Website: bh-photo
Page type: payment
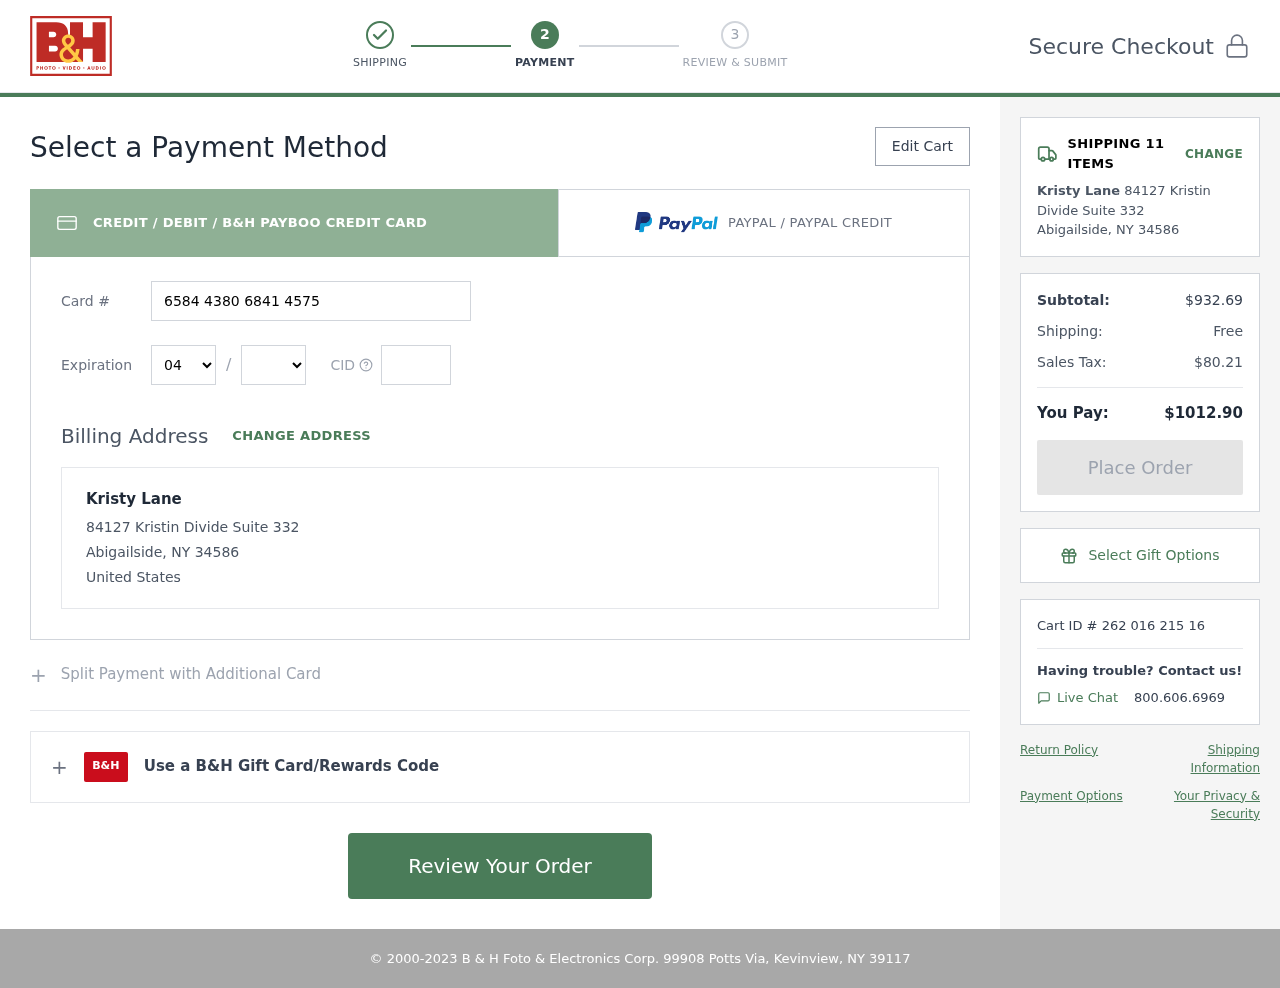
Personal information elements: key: PII_CARD_CVV
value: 955
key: PII_CARD_EXPIRY_MONTH
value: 04
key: PII_CARD_EXPIRY_YEAR
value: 29
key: PII_CARD_NUMBER
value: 6584 4380 6841 4575
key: PII_CITY_STATE_ZIP
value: Abigailside, NY 34586
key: PII_COUNTRY
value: United States
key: PII_FULLNAME
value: Kristy Lane
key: PII_STREET
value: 84127 Kristin Divide Suite 332
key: PII_FULLNAME2
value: Kristy Lane
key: PII_CITY
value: Abigailside
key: PII_STATE_ABBR
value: NY
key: PII_POSTCODE
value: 34586
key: PII_POSTCODE_FULL
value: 34586
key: PII_CITY_STATE
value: Abigailside, NY
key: PII_POSTCODE_NUMERIC
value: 34586
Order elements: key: ORDER_NUM_ITEMS
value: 11
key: ORDER_SUBTOTAL
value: $932.69
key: ORDER_SHIPPING_COST
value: Free
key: ORDER_TAX
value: $80.21
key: ORDER_TOTAL
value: $1012.90
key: ORDER_ID
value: Cart ID # 262 016 215 16